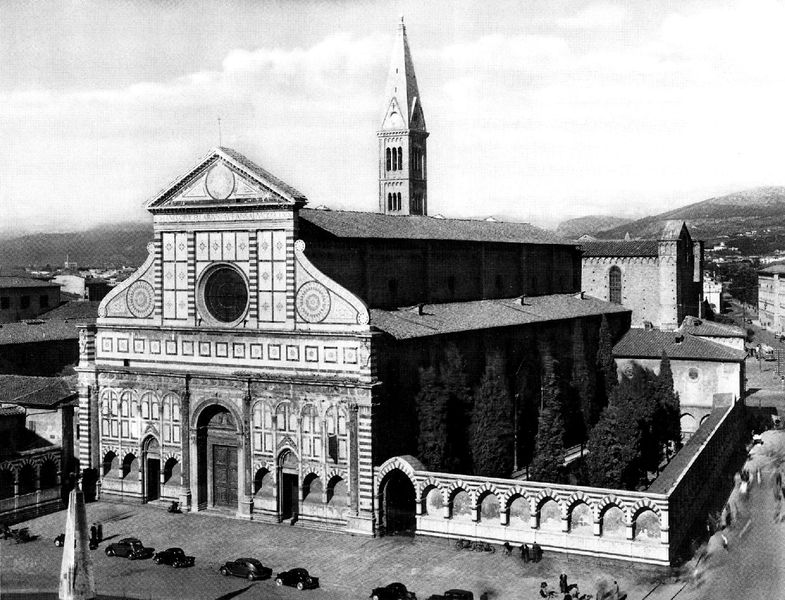
Titel: S. Maria Novella
Schlagwörter: himmel, wolken, bäume, landschaft, menschen, stadt, dach, gebäude, hügel, kirche, renaissance, kreis, turm, garten, bogen, fassade, italien, giebel, mauer, hof, auto, tor, foto, fotografie, bögen, schwarz-weiß, friedhof, portal, voluten, rosette, florenz, autos, fahrzeuge, bügen